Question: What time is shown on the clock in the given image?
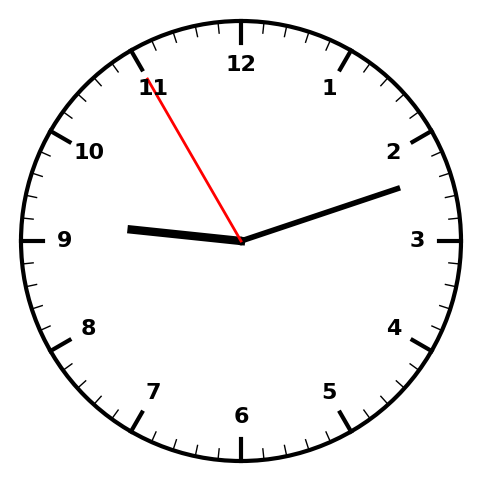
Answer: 09:11:55